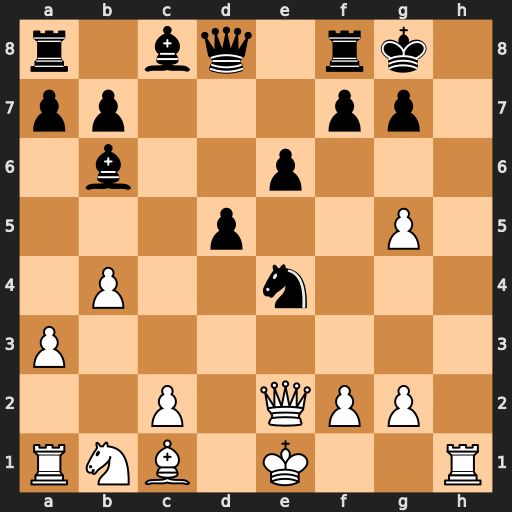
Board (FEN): r1bq1rk1/pp3pp1/1b2p3/3p2P1/1P2n3/P7/2P1QPP1/RNB1K2R
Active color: w
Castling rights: KQ
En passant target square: -
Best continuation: Qh5 Bxf2+ Kd1 Bh4 Rxh4